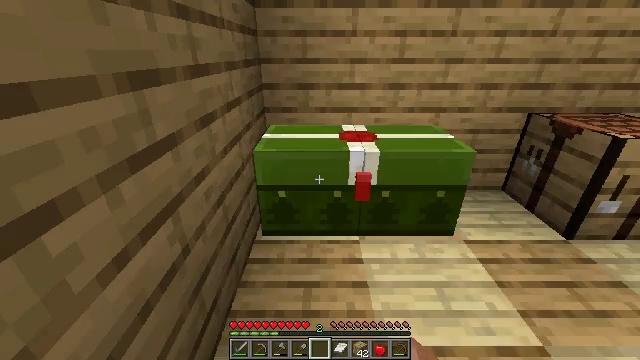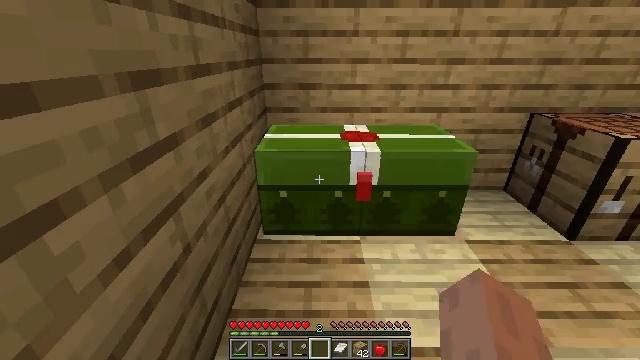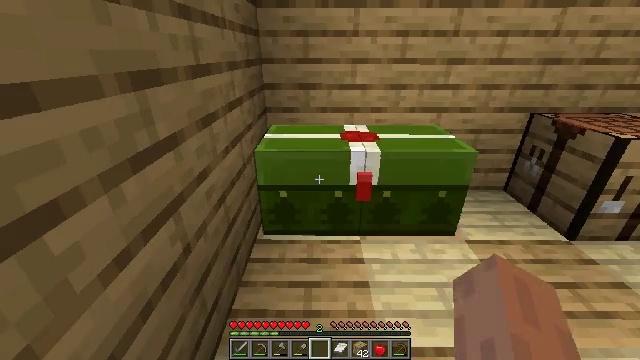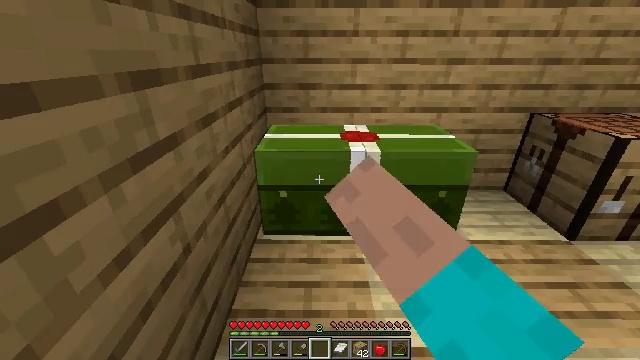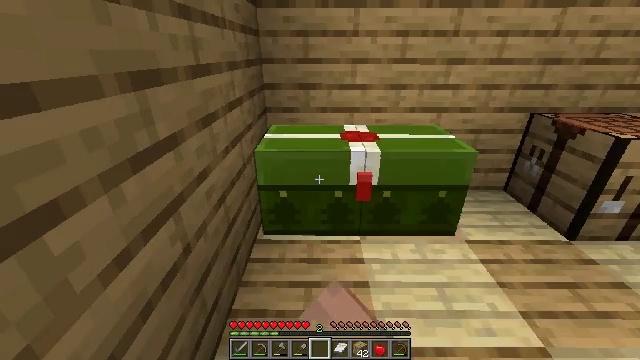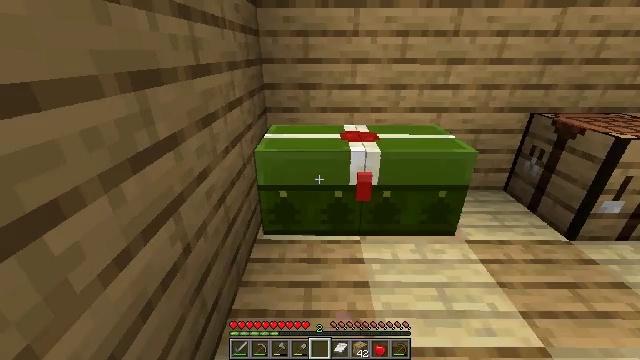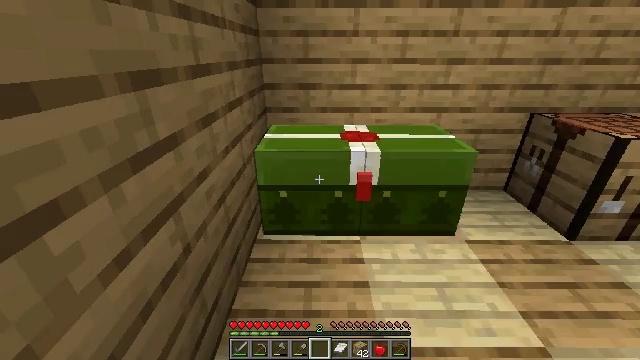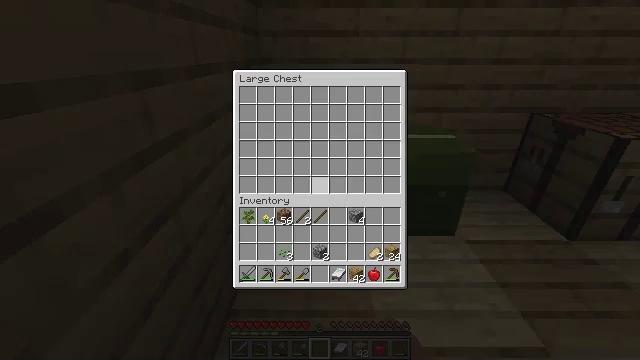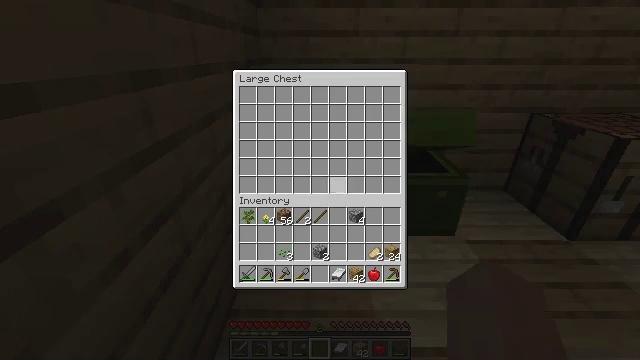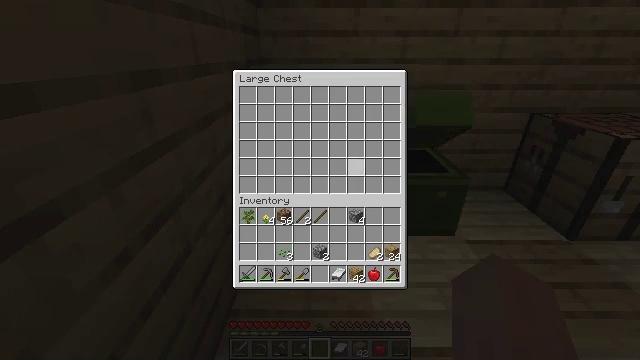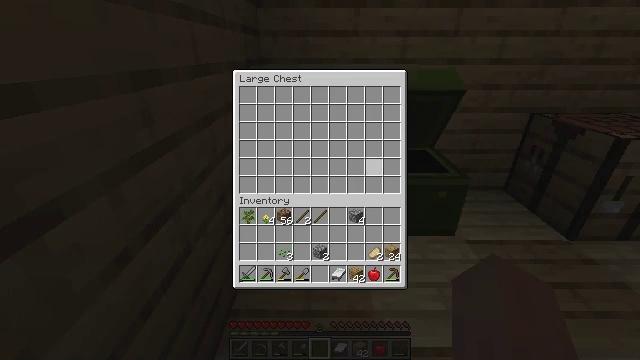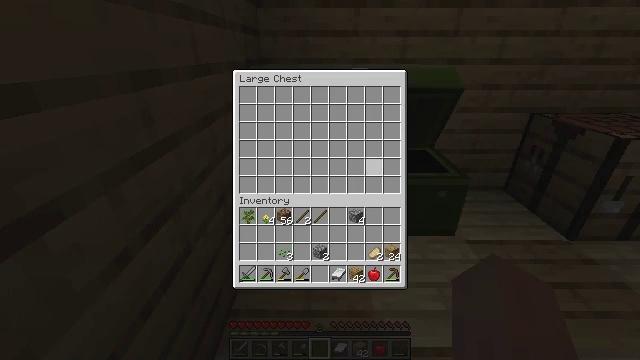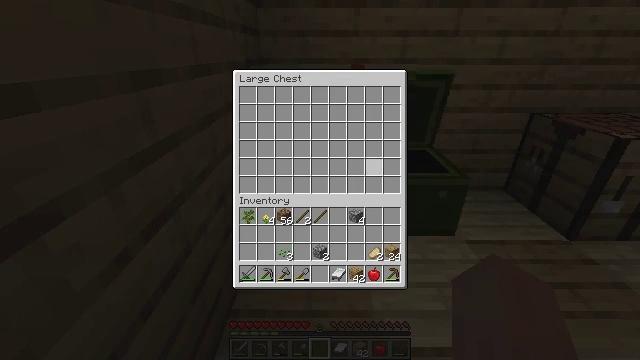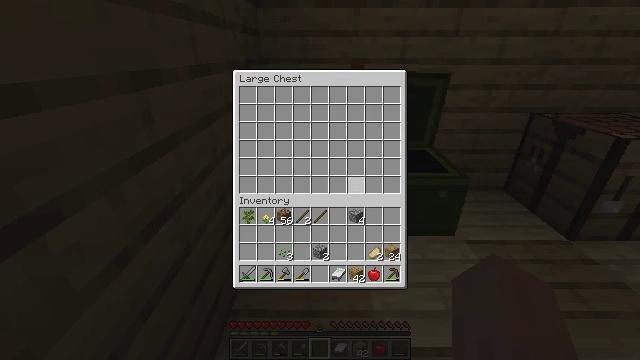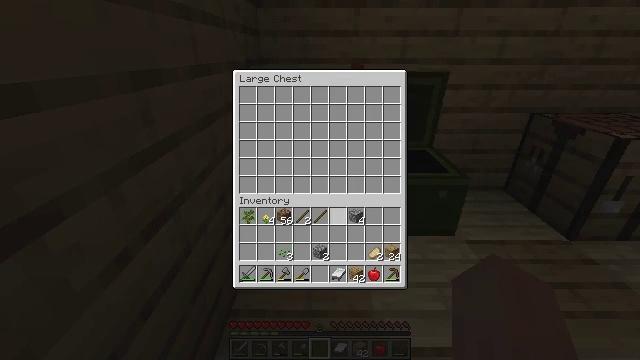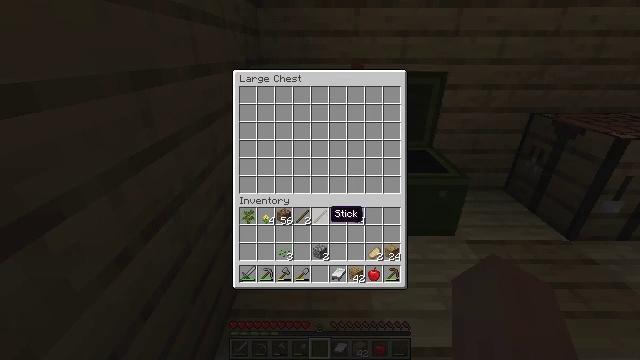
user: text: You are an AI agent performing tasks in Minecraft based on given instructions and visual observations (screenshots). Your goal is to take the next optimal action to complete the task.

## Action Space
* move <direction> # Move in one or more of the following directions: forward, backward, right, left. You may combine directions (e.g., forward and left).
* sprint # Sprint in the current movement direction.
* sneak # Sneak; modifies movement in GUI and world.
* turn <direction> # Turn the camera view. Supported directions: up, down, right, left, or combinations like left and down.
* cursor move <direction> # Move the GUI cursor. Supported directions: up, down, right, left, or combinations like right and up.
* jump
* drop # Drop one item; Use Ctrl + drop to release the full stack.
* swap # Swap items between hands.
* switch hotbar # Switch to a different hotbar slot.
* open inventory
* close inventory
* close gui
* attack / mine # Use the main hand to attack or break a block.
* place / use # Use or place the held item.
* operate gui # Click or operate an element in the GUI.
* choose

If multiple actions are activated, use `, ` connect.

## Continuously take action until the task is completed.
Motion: motion action
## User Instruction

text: Open the crafting table and craft an oak pressure plate with oak planks.
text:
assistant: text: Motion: no_op
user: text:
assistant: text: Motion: use / place
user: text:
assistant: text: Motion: use / place
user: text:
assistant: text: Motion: no_op
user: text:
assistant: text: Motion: no_op
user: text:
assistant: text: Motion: no_op
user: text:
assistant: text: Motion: open gui
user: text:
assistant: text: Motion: cursor move right
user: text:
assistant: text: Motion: cursor move right
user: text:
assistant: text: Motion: sneak
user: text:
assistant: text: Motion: sneak
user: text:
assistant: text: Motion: sneak
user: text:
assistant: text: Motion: sneak, cursor move left and down
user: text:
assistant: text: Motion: sneak, cursor move left and down
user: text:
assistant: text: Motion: sneak, cursor move left and down
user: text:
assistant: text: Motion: sneak
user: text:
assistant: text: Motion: sneak, cursor move left
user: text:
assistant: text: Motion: sneak, cursor move left
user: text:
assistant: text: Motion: sneak
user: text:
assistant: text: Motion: sneak
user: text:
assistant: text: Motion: sneak, operate gui
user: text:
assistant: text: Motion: sneak, operate gui
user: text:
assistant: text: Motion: sneak, cursor move left, operate gui
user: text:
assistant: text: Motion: sneak, cursor move left
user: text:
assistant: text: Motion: sneak
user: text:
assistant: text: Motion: sneak, operate gui
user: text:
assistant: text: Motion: sneak, operate gui
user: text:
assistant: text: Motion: sneak, operate gui
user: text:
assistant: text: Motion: sneak, cursor move left
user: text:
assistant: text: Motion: sneak, cursor move left